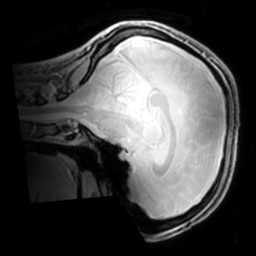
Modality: PDw
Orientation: sagittal
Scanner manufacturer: philips
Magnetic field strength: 7 T
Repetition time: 0.008 s
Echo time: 0.001974 s